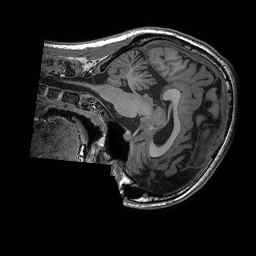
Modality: T1w
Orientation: sagittal
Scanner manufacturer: ge
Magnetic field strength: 3 T
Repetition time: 0.008512 s
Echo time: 0.003336 s